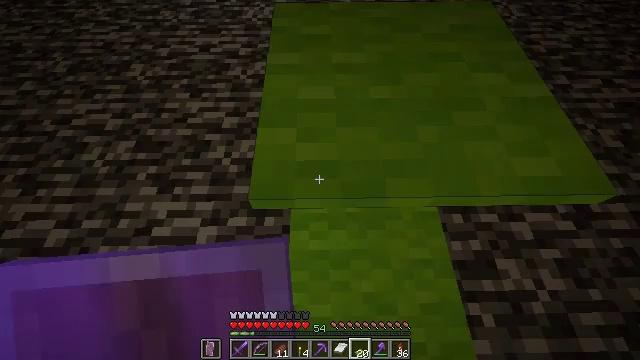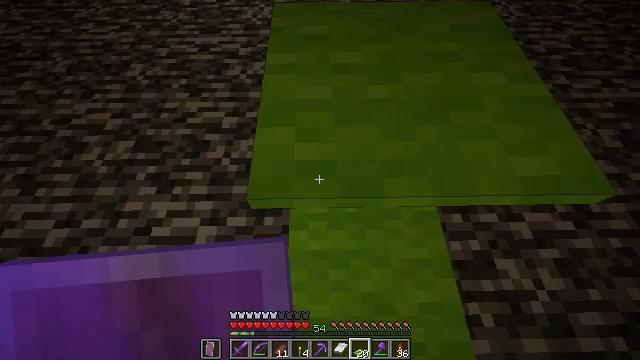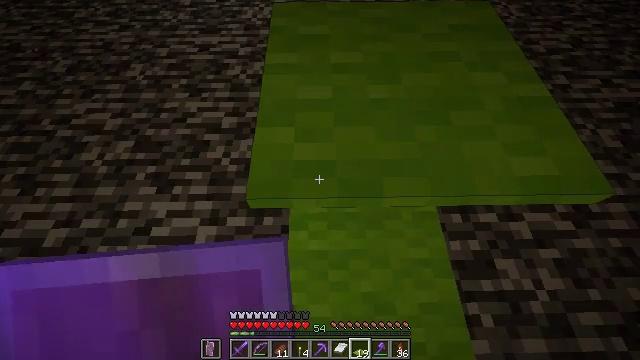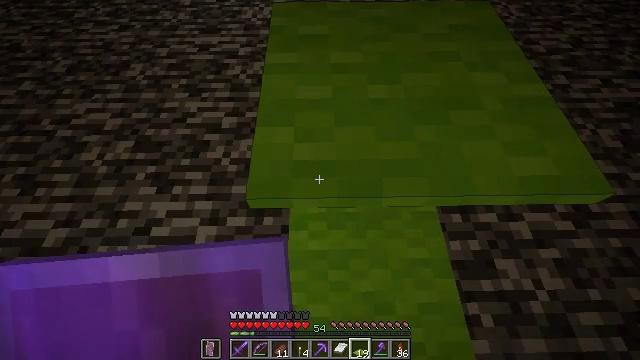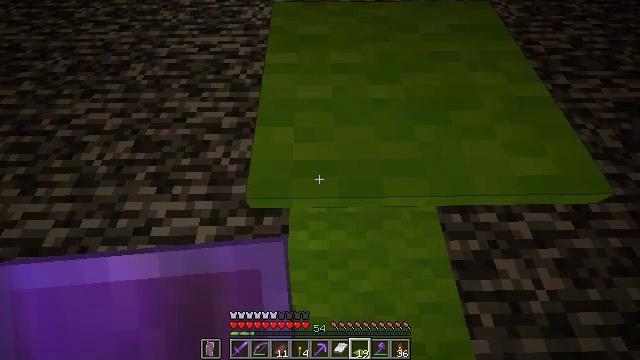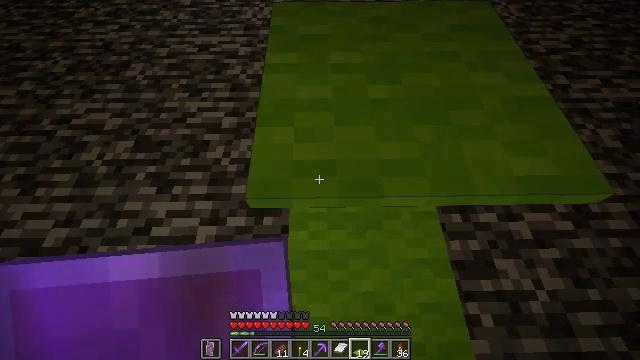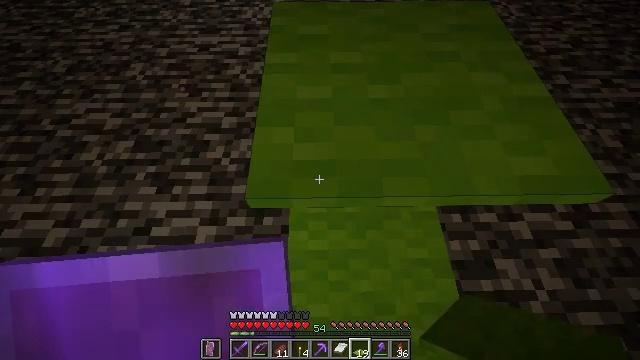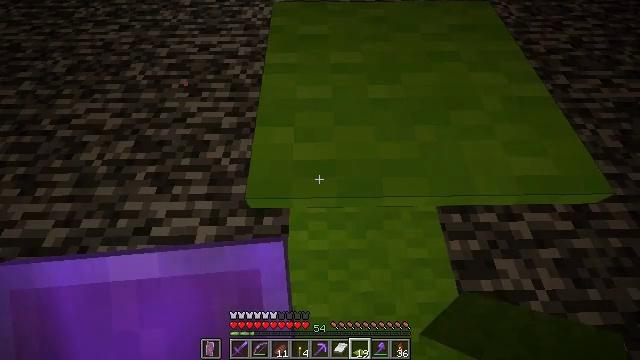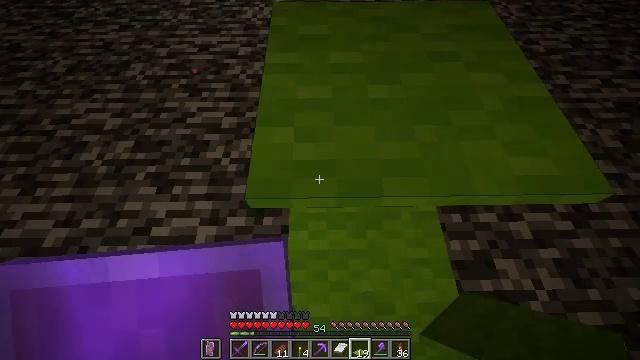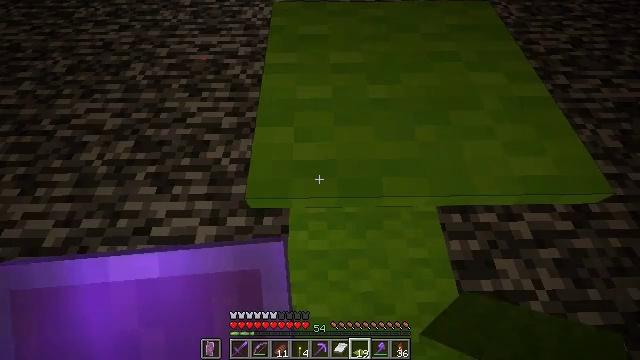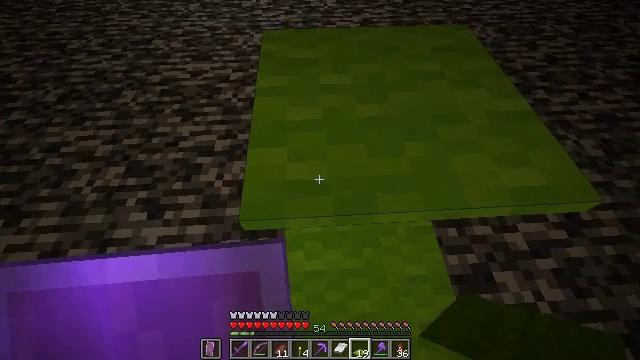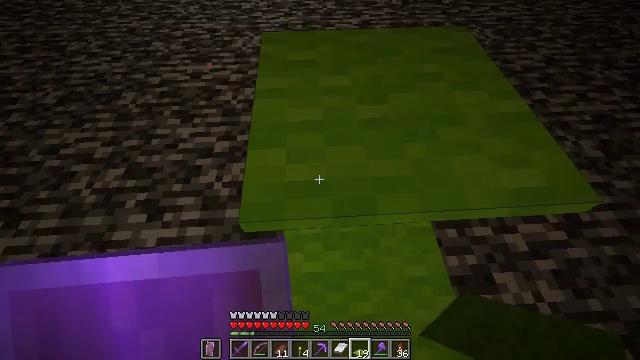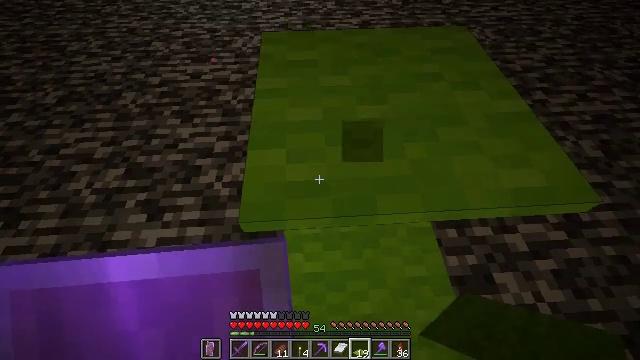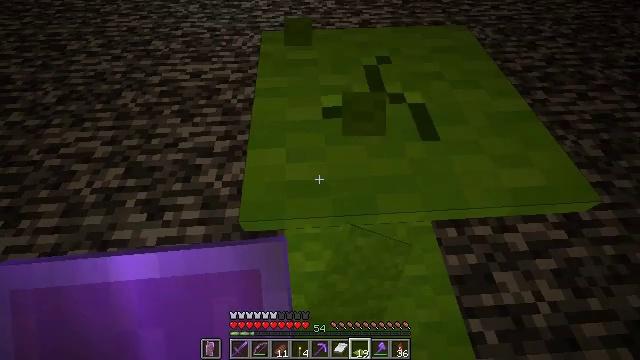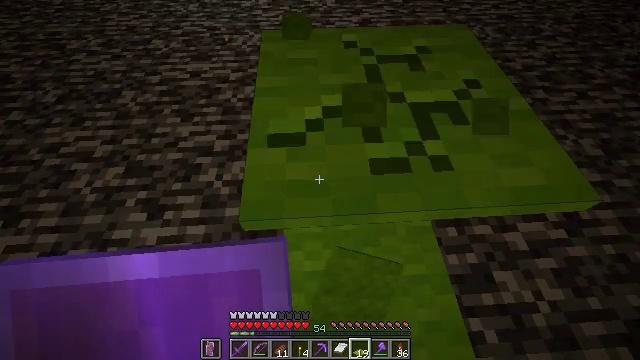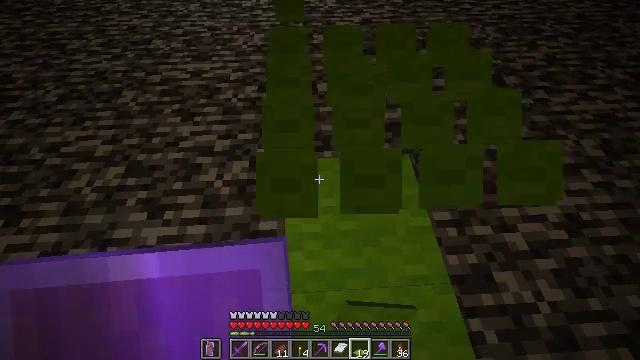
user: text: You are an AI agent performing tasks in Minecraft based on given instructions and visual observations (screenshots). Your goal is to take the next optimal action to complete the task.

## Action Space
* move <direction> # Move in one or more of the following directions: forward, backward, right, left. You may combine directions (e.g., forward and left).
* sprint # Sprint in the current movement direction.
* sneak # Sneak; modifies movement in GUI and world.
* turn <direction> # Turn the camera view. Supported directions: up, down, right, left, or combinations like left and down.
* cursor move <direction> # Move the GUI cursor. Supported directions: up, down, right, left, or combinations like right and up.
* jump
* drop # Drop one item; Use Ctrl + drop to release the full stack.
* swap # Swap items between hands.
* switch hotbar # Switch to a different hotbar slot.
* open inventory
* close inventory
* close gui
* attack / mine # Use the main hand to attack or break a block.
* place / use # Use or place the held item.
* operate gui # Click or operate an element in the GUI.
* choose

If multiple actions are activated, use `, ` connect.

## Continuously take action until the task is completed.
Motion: motion action
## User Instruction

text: Dig the lime carpet up.
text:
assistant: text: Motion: move forward
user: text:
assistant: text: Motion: move forward
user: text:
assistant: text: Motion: no_op
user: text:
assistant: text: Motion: no_op
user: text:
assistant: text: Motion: no_op
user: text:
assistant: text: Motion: no_op
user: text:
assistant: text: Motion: no_op
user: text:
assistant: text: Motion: no_op
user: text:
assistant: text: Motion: no_op
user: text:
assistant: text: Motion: turn right and up
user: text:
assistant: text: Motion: no_op
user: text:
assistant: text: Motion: attack / mine
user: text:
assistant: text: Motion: attack / mine
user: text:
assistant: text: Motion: attack / mine
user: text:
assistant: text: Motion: attack / mine
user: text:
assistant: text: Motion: attack / mine
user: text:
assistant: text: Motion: attack / mine
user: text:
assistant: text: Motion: move forward, attack / mine
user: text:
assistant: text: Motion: move forward
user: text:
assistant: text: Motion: no_op